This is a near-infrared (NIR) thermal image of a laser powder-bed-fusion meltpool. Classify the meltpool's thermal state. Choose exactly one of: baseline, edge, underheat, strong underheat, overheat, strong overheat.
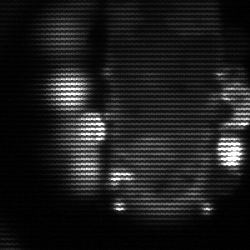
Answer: strong underheat